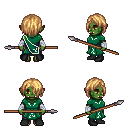
a pixel art fantasy rpg character, female body template, orc, green skin, sash dress, magenta pants, light blonde bangs hairstyle, white cloth bandages, black shoes, spear, four views (front, back, left, right), 2x2 character sprite sheet, small pixel art, hard edges, no anti-aliasing